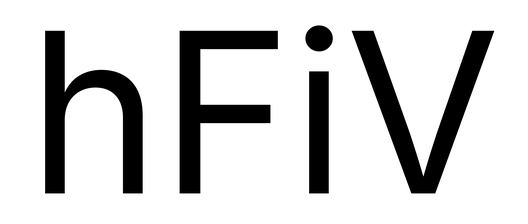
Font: Inter_Regular